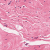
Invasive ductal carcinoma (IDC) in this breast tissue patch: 0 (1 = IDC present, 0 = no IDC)